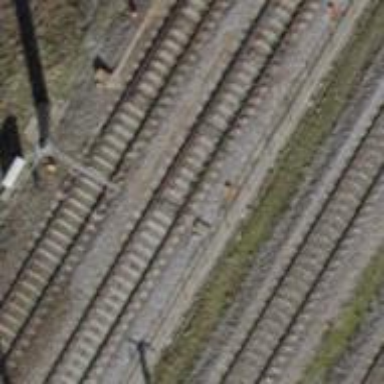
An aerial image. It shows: Single-track railway with electrified contact lines.